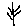
Label: tree